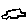
Label: car